Question: i want to draw something like this in html.is that possible in html that i can label the rectangle ? i think may be by using '<hr>' ?

at the moment i have just draw a rectangle
here is the code
'''
<div style="width:150px;height:80px;border:1px solid #000;">This is a rectangle!</div>
'''
how can i draw lines around it and then label it
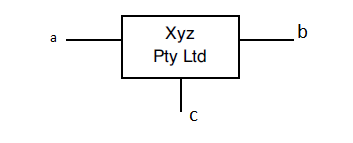
Answer: This code will give you the output you want but this is a kind of hard coding.
'''
<div style="display:inline-block; position:relative;top:20px;">a</div>
<div class="hLine" style="width:150px;height:1px;background:#000;display:inline-block;position:relative;top:20px;"></div>
<div style="width:150px;height:80px;border:1px solid #000;display:inline-block;position:relative;left:-5px;">This is a rectangle!</div>
<div class="hLine" style="width:150px;height:1px;background:#000;display:inline-block;position:relative;top:20px;left:-10px;"></div>
<div style="display:inline-block; position:relative;top:20px;">b</div>
<div class="vLine"style="height:40px;width:1px;background:#000;position:relative;left:230px;"></div>
<div style="position:relative;left:230px;">c</div>
'''